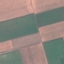
Land use / land cover: AnnualCrop